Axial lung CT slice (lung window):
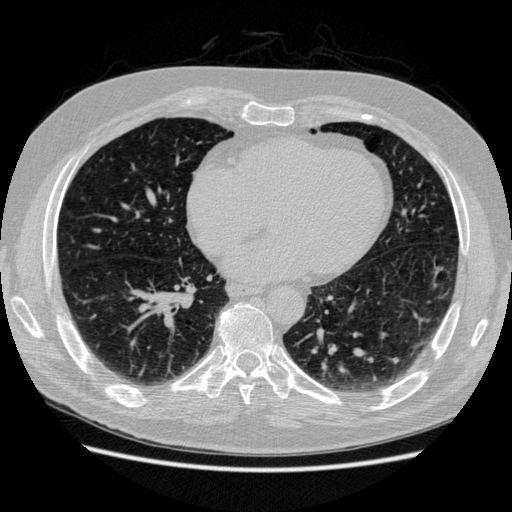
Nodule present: no